Question: I have a ListView which uses a custom adapter to display rows of data. Each row contains two TextViews; one is left-justified and one is right-justified.
Ideally what I want is for each TextView to take up at most half of the width of the row. I've accomplished this using the following row xml layout:
'''
<?xml version="1.0" encoding="utf-8"?>
<LinearLayout xmlns:android="http://schemas.android.com/apk/res/android"
android:layout_width="match_parent"
android:layout_height="match_parent" >
<TextView
android:id="@+id/description"
style="@style/ProductSpecNameFont"
android:layout_width="fill_parent"
android:layout_gravity="left"
android:layout_weight="1"
android:padding="@dimen/margin_sides"
android:text="Display Size" />
<RelativeLayout
android:layout_width="fill_parent"
android:layout_height="wrap_content"
android:layout_weight="1" >
<TextView
android:id="@+id/value"
style="@style/ProductSpecValueFont"
android:layout_alignParentRight="true"
android:padding="@dimen/margin_sides"
android:text="3.5 Inches" />
</RelativeLayout>
'''
This "almost" works perfectly. The problem is that the rows which contain text on the right-side TextView that takes up multiple lines are not right-justified. The single-line rows are right-justified as I would like. Here is a screenshot of what I'm talking about:

Why aren't the multiple-line TextViews right-justified, and how can I make them so?
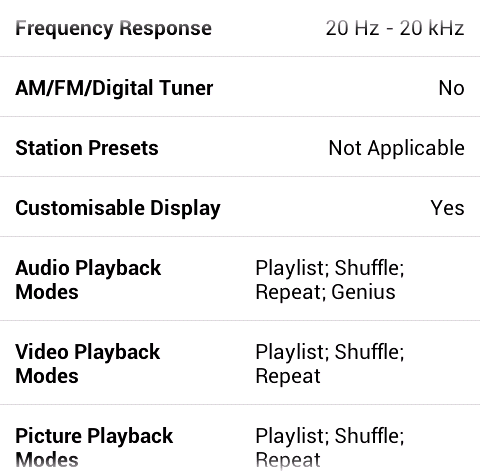
Answer: Try setting the gravity of the TextView. It looks like what's happening is the TextView is aligned to the right, but the text itself is left justified.
'''
android:gravity="right"
'''